Question: i have a html table with different columns and i want to check how many cells of a column i want have something ( != null or != ""), i tried different thing but nothing works
table code:
'''
<table width="49%" border="1" align="left" cellspacing="0" id="table_left">
<tr id="left_tittle">
<td width="25%"><strong>Animal</strong>
</td>
<td width="25%"><strong>Hierro</strong>
</td>
<td width="35%"><strong>Clasificacion</strong>
</td>
<td width="15%"><strong>Peso</strong>
</td>
</tr>
<tr>
<td>
<label for="textfield"></label> <span id="oAnimal">
<input name="anml" type="text" id="anml1" class="col1"
required oninvalid="this.setCustomValidity('Por favor entre el codigo del animal')"
style="width:96%" align="center"/>
<span class="textfieldRequiredMsg">Por favor entre el codigo del animal</span></span>
</td>
<td>
<label for="hierro"></label> <span id="oHierro">
<input name="hierro3" type="text" id="hierro1"
required oninvalid="this.setCustomValidity('Por favor entre el hierro del animal')"
style="width:96%" align="center" />
<span class="textfieldRequiredMsg">Por favor entre el hierro del animal</span></span>
</td>
<td>
<label for="clasificacion"></label> <span id="oCls">
<input name="clsf" type="text" id="clsf1"
required oninvalid="this.setCustomValidity('Por favor entre la clasificacion del animal')"
style="width:96%" align="center" />
<span class="textfieldRequiredMsg">Por favor entre la clasificacion del animal</span></span>
</td>
<td>
<label for="peso"></label> <span id="oPso">
<input name="pso" type="text" id="pso1" class="colPeso"
required oninvalid="this.setCustomValidity('Por favor entre el peso del animal')"
style="width:93%" align="center" />
<span class="textfieldRequiredMsg">Por favor entre el peso del animal</span></span>
</td>
</tr>
<tr>
<td>
<label for="textfield"></label>
<input name="animal" type="text" id="anml2" class="col1" style="width:96%"
align="center" />
</td>
<td>
<label for="hierro"></label>
<input name="hierro" type="text" id="hierro2" style="width:96%"
align="center" />
</td>
<td>
<label for="clasificacion"></label>
<input name="clasificacion" type="text" id="clsf2" style="width:96%"
align="center" />
</td>
<td>
<label for="peso"></label>
<input name="peso" type="text" id="pso2" class="colPeso" style="width:93%"
align="center" />
</td>
</tr>
<tr>
<td>
<label for="textfield"></label>
<input name="animal" type="text" id="anml3" class="col1" style="width:96%"
align="center" />
</td>
<td>
<label for="hierro"></label>
<input name="hierro" type="text" id="hierro3" style="width:96%"
align="center" />
</td>
<td>
<label for="clasificacion"></label>
<input name="clasificacion" type="text" id="clsf3" style="width:96%"
align="center" />
</td>
<td>
<label for="peso"></label>
<input name="peso" type="text" id="pso3" class="colPeso" style="width:93%"
align="center" />
</td>
</tr>
<tr>
<td>
<label for="textfield"></label>
<input name="animal" type="text" id="anml4" class="col1" style="width:96%"
align="center" />
</td>
<td>
<label for="hierro"></label>
<input name="hierro" type="text" id="hierro4" style="width:96%"
align="center" />
</td>
<td>
<label for="clasificacion"></label>
<input name="clasificacion" type="text" id="clsf4" style="width:96%"
align="center" />
</td>
<td>
<label for="peso"></label>
<input name="peso" type="text" id="pso4" class="colPeso" style="width:93%"
align="center" />
</td>
</tr>
<tr>
<td>
<label for="textfield"></label>
<input name="animal" type="text" id="anml5" class="col1" style="width:96%"
align="center" />
</td>
<td>
<label for="hierro"></label>
<input name="hierro" type="text" id="hierro5" style="width:96%"
align="center" />
</td>
<td>
<label for="clasificacion"></label>
<input name="clasificacion" type="text" id="clsf5" style="width:96%"
align="center" />
</td>
<td>
<label for="peso"></label>
<input name="peso" type="text" id="pso5" class="colPeso" style="width:93%"
align="center" />
</td>
</tr>
'''
my actual script
'''
$('#table_left tr:not(#left_tittle)').bind('keyup change', function () {
var $table = $(this).closest('table');
var total = 0;
var count = 0;
$table.find('.colPeso:not(#left_tittle)').each(function () {
total += +$(this).val();
});
$table.find('.col1:not(#left_tittle)').each(function () {
if ($(this).html() != null) {
count = count + 1;
}
});
totalPesoL = total;
console.log("numero de animalesI: " + count);
//console.log( "total: " + total + " totalPesoL: " + totalPesoL);
//$table.find('input[name="total"]').val(total);
});
'''
the part im trying to figure how to make it work is:
'''
$table.find('.col1:not(#left_tittle)').each(function () {
if ($(this).html() != null) {
count = count + 1;
}
'''
or
'''
$table.find('.col1').each(function () {
if ($(this).val() != null || $(this).val() != "" || $(this).val() != " ") {
count = count + 1;
}
});
'''
for some reason on my console the log is always with the count variable = 20

col1 is the first column of left side of the picture, it have only 3 cell with something and the value is always 20
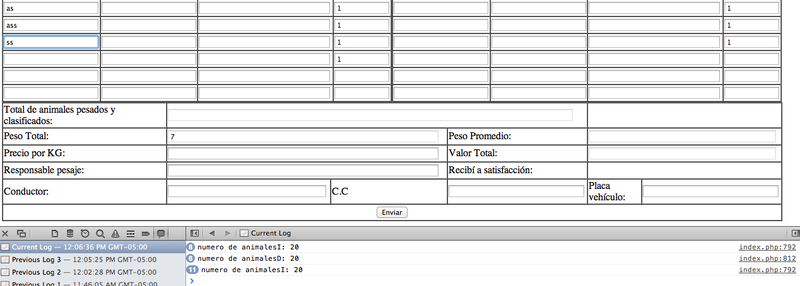
Answer: You're looking for the contents of an 'input', not the 'html()' of some block element.
The test you want is:
'''
if ($(this).val() != '') {
count = count + 1;
}
'''
Also, the ':not' part of your selector is unnecessary: none of the inputs have that id. So:
'''
$table.find('.col1').each(
function() {
var v = $(this).val() || "";
if ( v.trim() != '' ){
count = count + 1;
}
}
);
'''